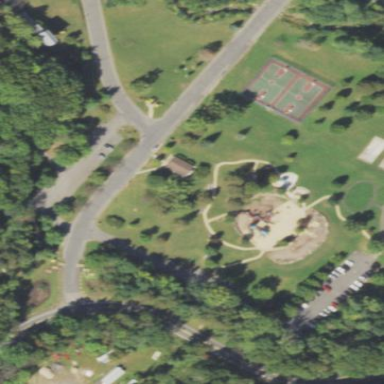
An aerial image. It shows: Playground area for leisure activities on the land.